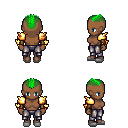
a pixel art fantasy rpg character, female body template, human, dark skin, gold arm armor, metal pants, green short mohawk hairstyle, leather bracers, white slippers, four views (front, back, left, right), 2x2 character sprite sheet, small pixel art, hard edges, no anti-aliasing